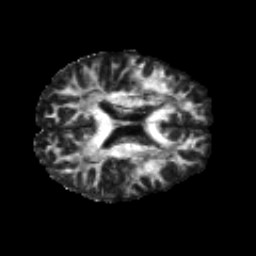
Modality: FA
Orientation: axial
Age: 19
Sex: male
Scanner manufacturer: siemens
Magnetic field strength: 3 T
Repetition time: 8.8 s
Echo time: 0.085 s